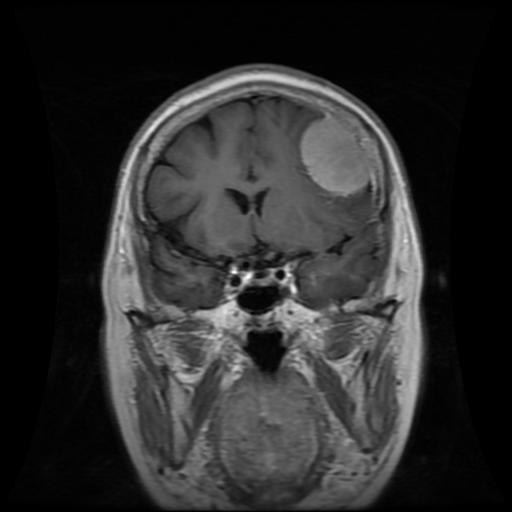
Label: meningioma